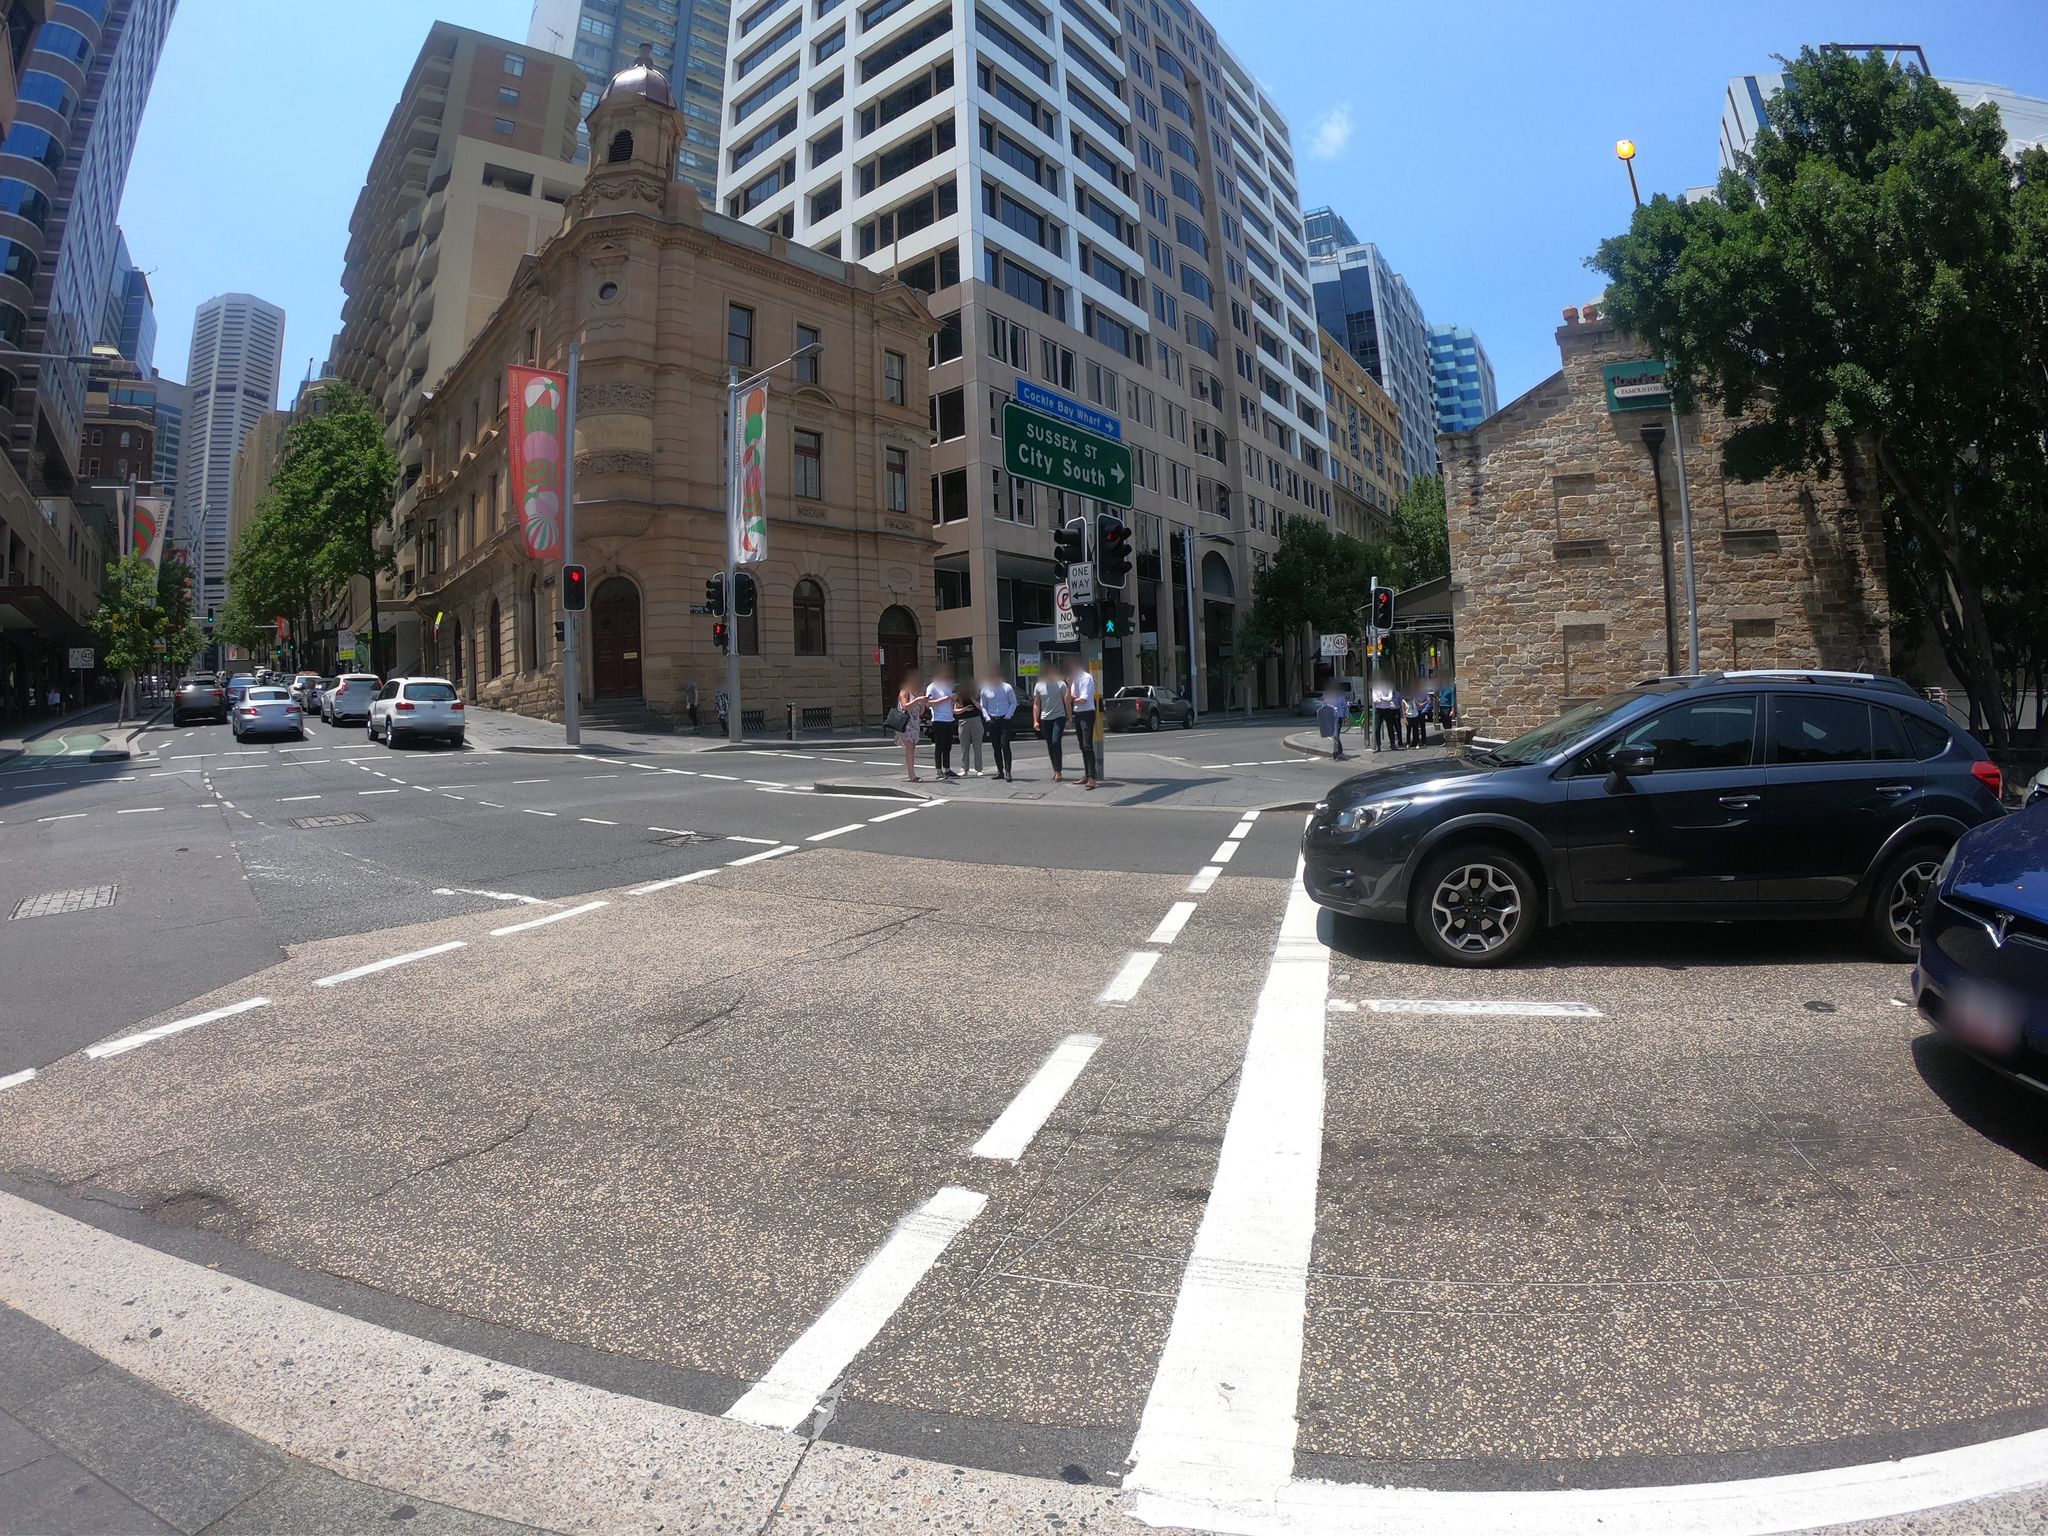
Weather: clear
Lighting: day
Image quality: good
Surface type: walking surface
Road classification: cycleway, pedestrian
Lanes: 2
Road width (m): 2.5
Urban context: urban centre
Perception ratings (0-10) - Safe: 5.33, Lively: 9.57, Beautiful: 7.5, Boring: 0.45, Depressing: 1.42, Wealthy: 8.34